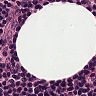
Metastatic tissue present: no